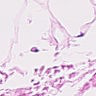
Metastatic tissue present: no